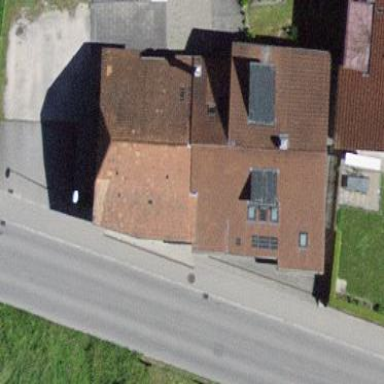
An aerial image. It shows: Farm building.